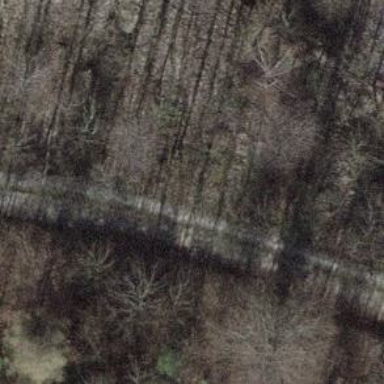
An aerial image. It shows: Track with grade 2 tracktype.